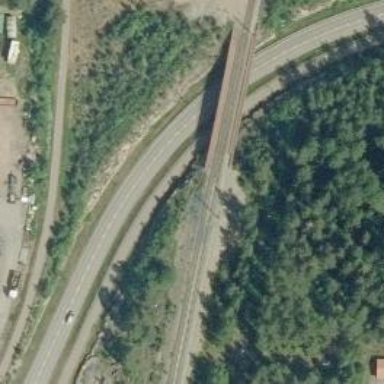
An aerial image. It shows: Bridge over railway with continuous electrified contact line.